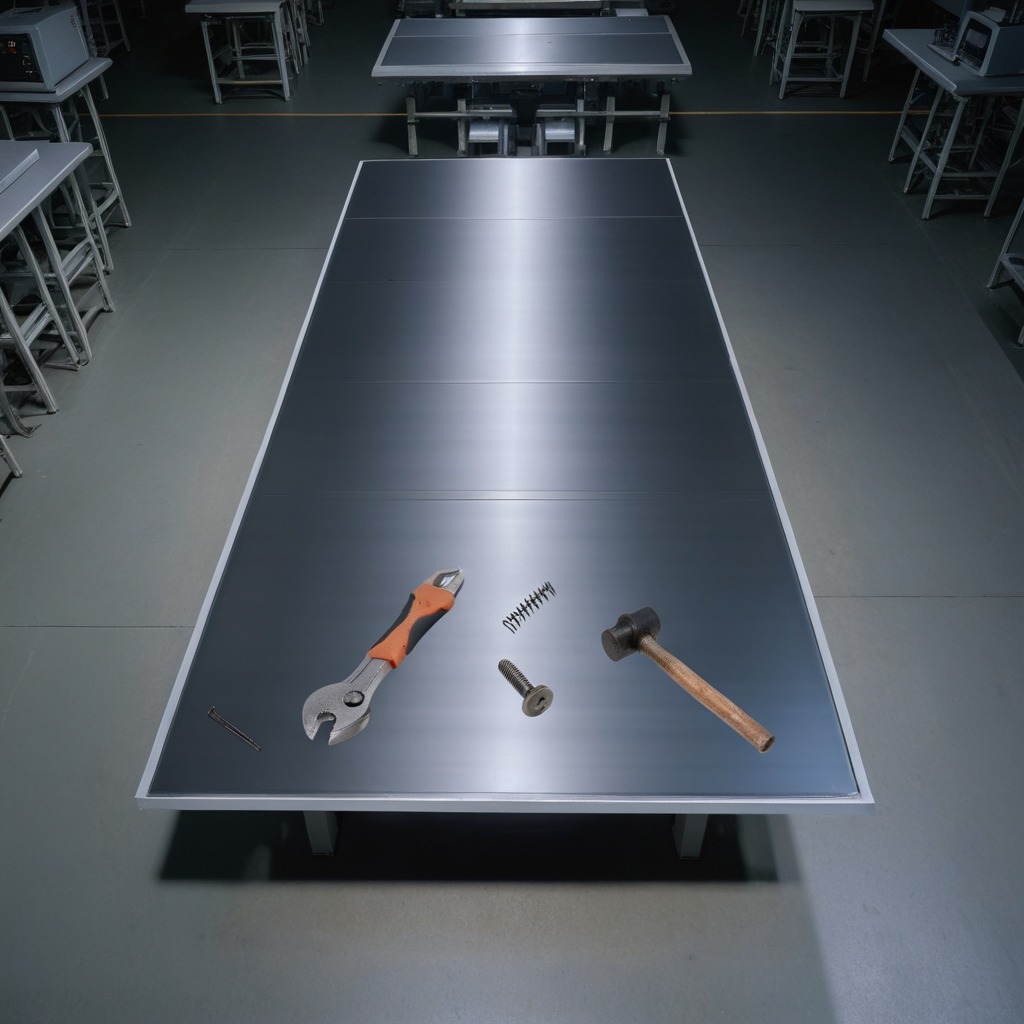
A metal machine screw, an iron nail, a hammer, a coiled metal spring, and a wrench are lying on the clean empty table in the basement in the evening.